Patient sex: M
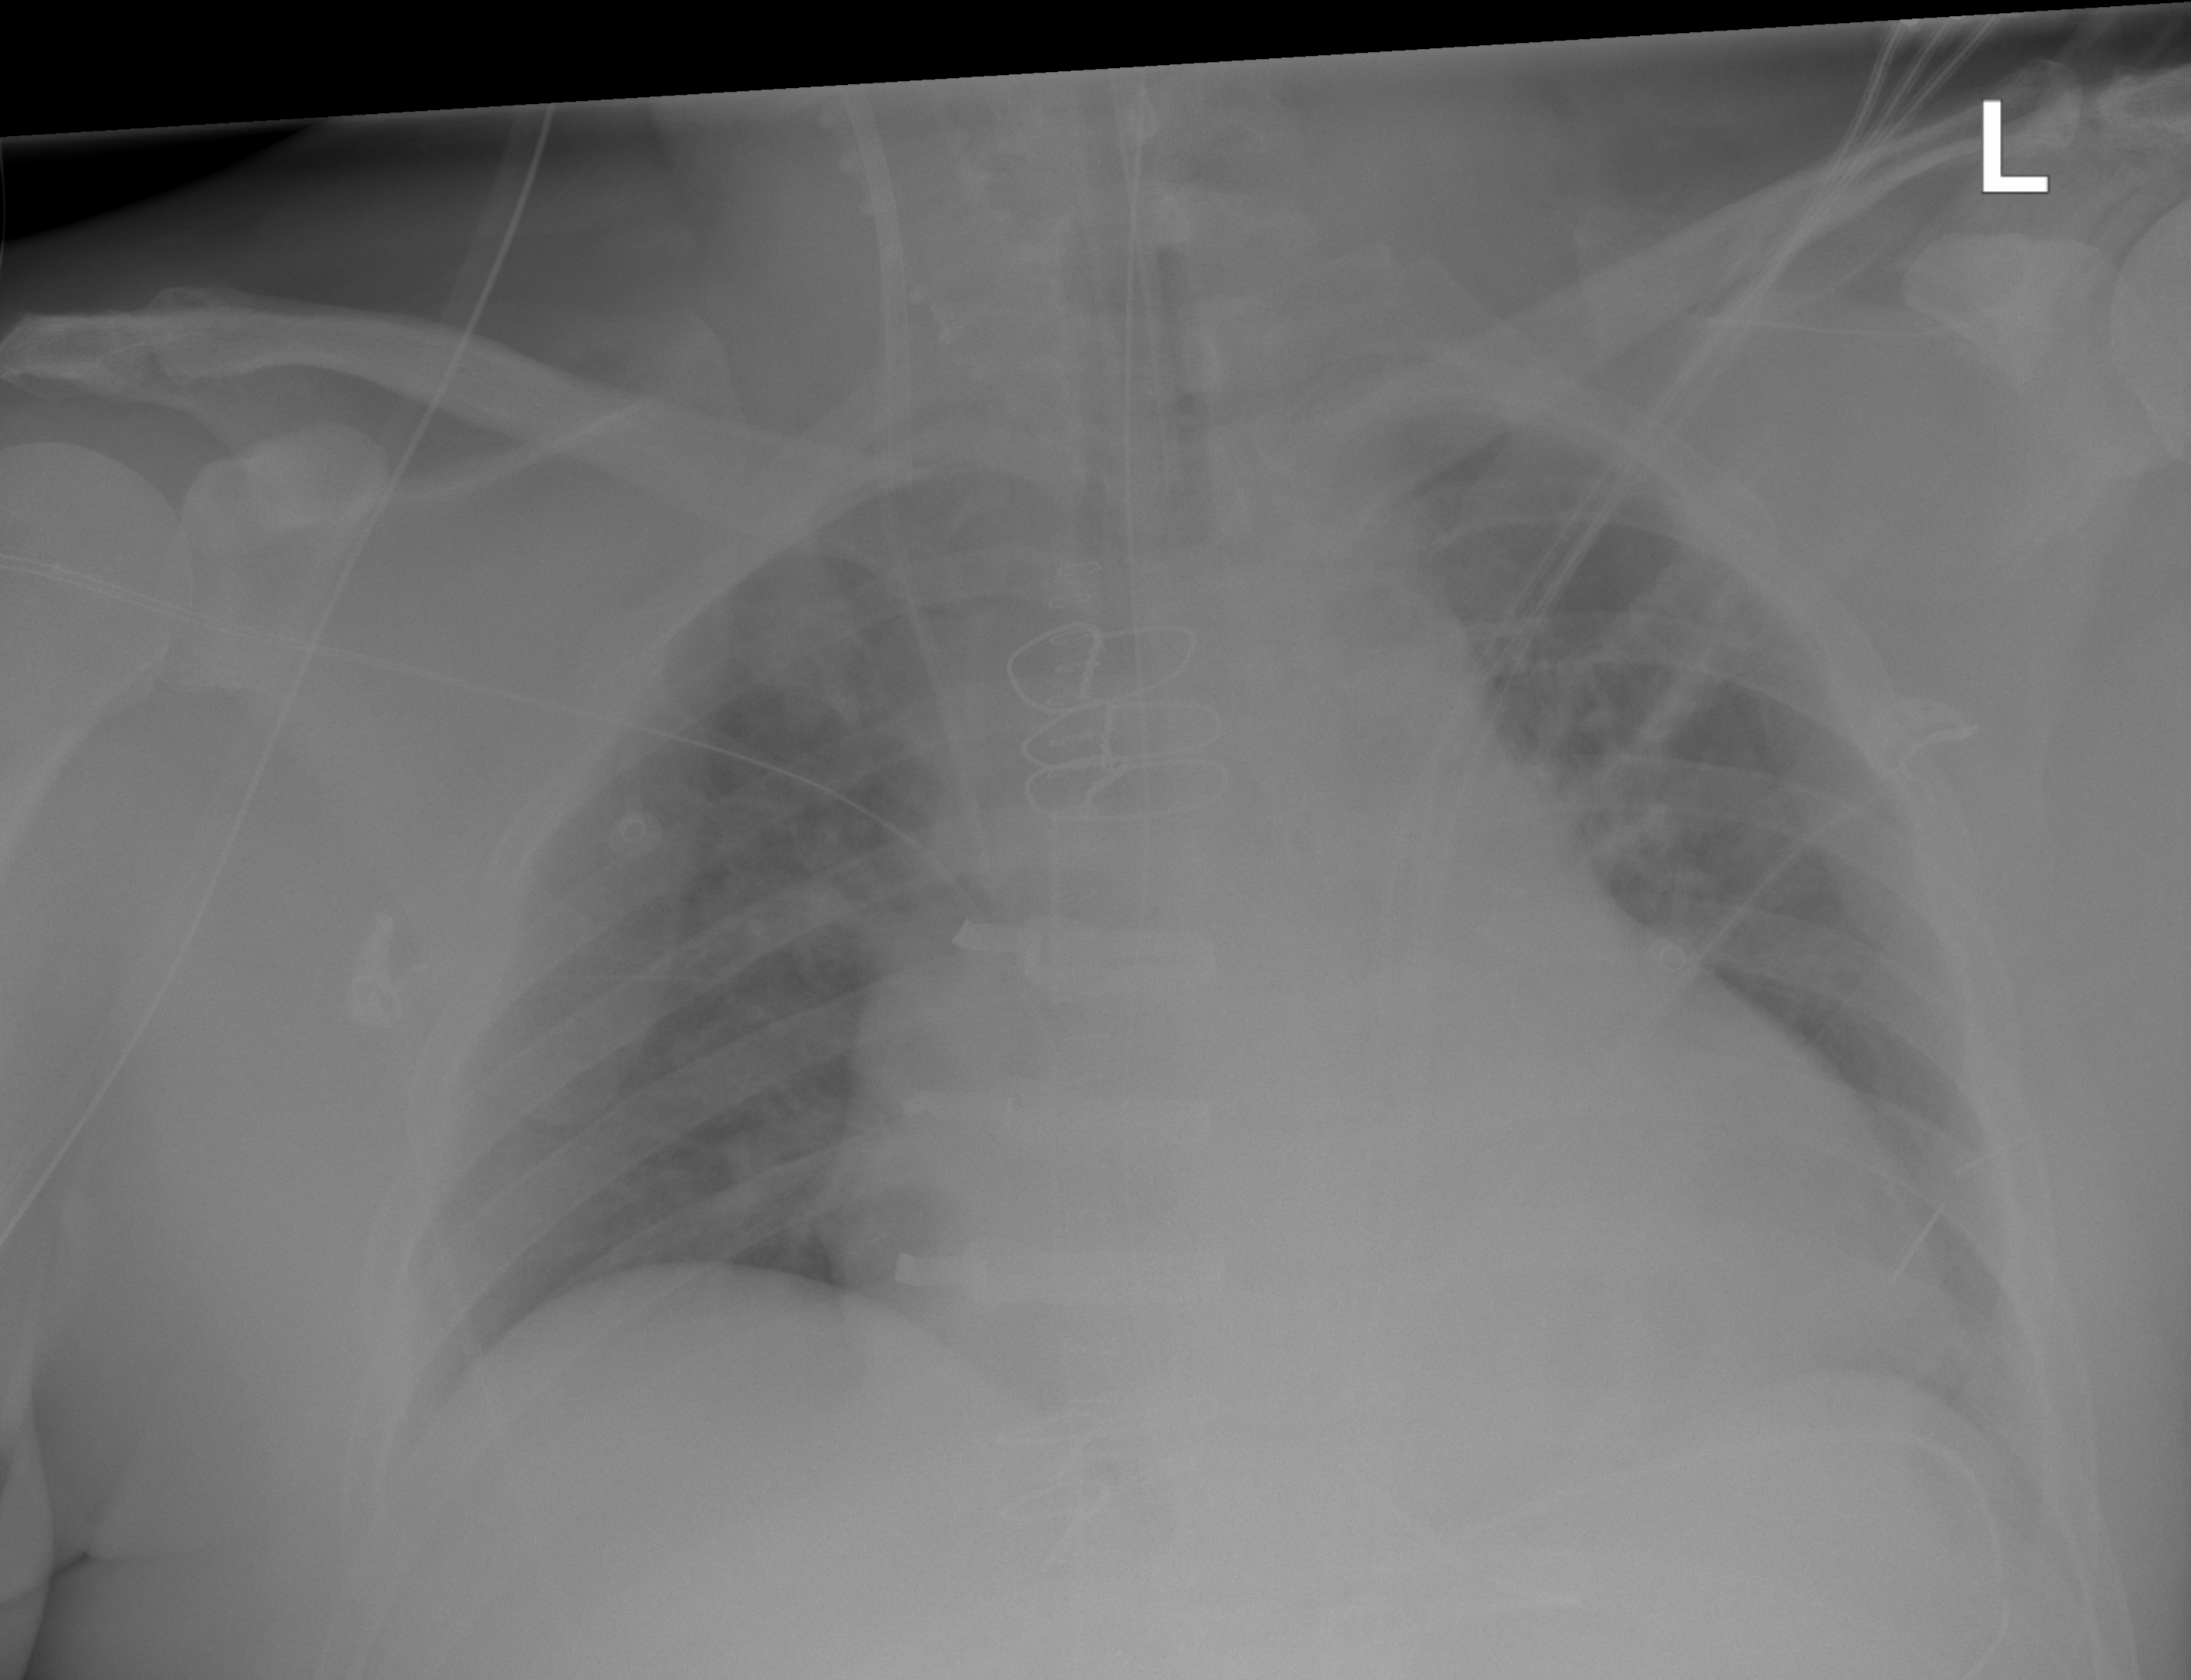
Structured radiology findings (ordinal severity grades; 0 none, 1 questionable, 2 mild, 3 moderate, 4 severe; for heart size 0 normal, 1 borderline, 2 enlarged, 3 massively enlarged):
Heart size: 2
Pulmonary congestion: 0
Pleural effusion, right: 0
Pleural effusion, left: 1
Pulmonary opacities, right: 0
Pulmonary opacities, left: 0
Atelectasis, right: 0
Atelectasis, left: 0